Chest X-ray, PA view. Patient: 73 years old, sex F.
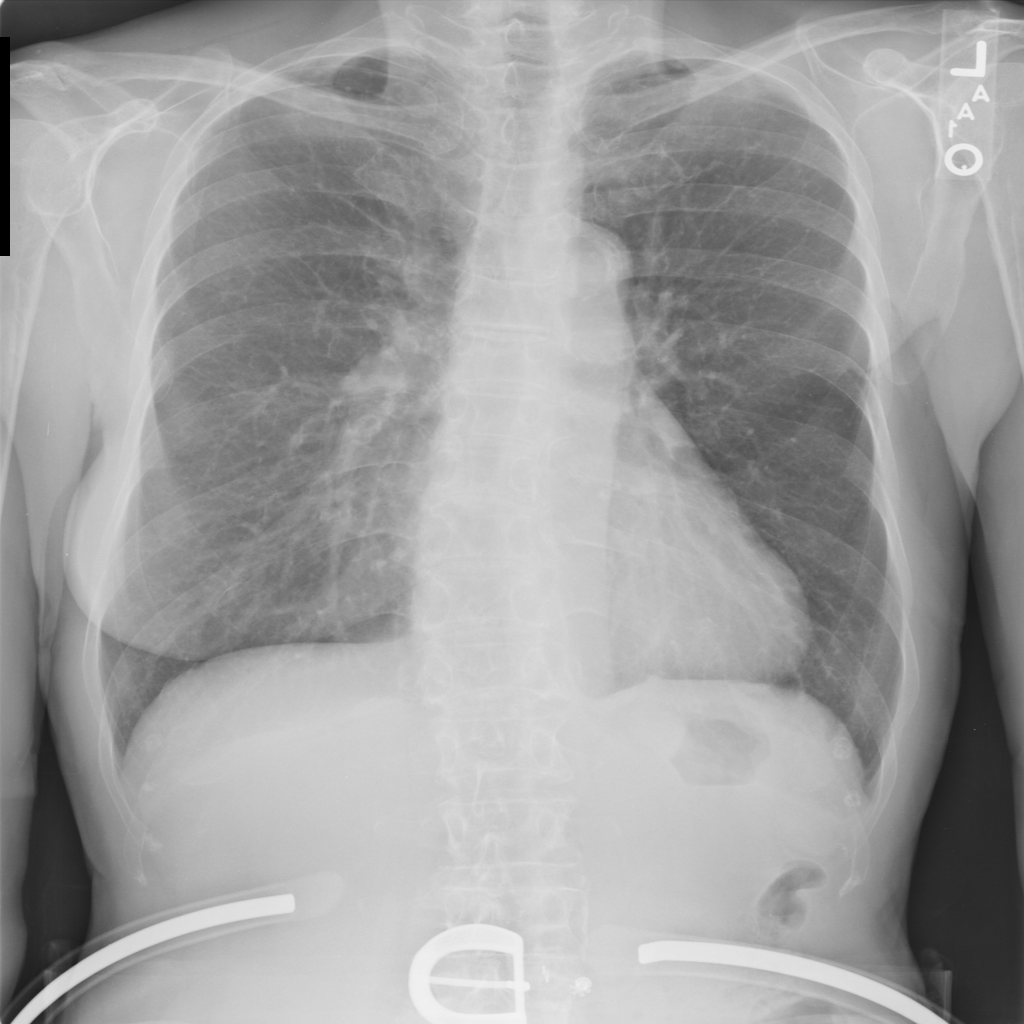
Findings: No Finding